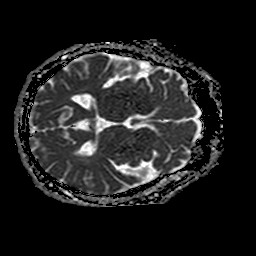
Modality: ADC
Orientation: axial
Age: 74
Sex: male
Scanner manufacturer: philips
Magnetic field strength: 1.5 T
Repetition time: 3.646 s
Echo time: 0.09255 s